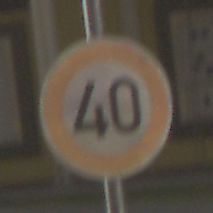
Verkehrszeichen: Geschwindigkeit40
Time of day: MorningAfternoon
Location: Outdoor (Urban)
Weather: PartlyCloudy
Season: NotSpecified
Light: Natural